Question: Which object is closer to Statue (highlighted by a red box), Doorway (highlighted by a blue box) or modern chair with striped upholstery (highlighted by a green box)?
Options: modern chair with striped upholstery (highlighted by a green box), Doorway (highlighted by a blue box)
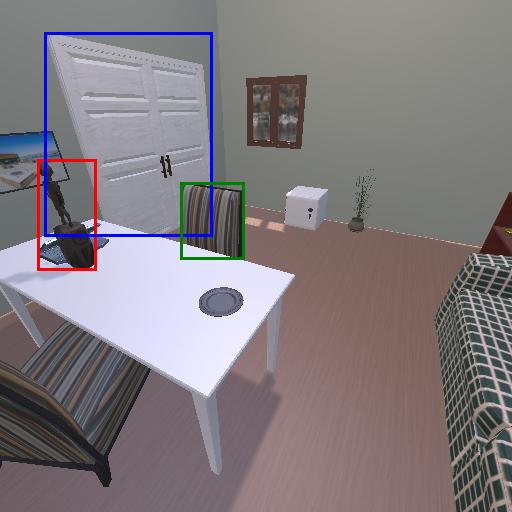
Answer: modern chair with striped upholstery (highlighted by a green box)